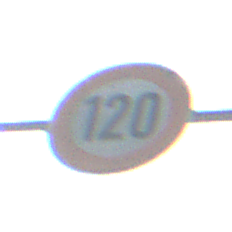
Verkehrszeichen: Geschwindigkeit120
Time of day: MorningAfternoon
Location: Outdoor (Suburban)
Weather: Clear
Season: NotSpecified
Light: Natural